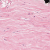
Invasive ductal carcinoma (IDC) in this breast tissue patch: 0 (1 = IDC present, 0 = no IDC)